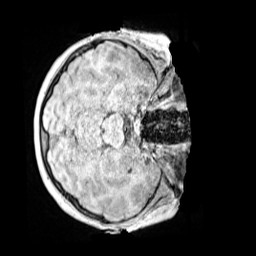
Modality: MP2RAGE
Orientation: axial
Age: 10
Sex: female
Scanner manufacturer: siemens
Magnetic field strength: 3 T
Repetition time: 4 s
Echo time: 0.00299 s